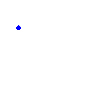
Particle: pion